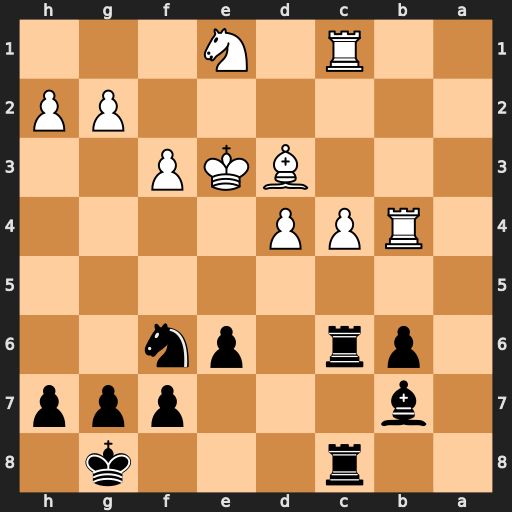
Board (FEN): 2r3k1/1b3ppp/1pr1pn2/8/1RPP4/3BKP2/6PP/2R1N3
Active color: b
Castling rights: -
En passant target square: -
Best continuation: Nd5+ cxd5 Rxc1